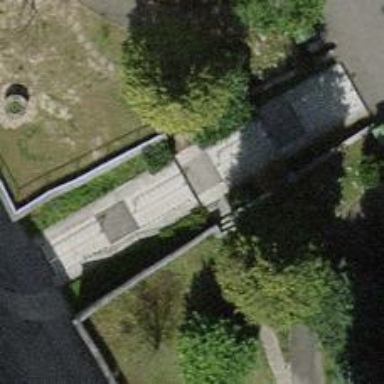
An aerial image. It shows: Concrete steps with ramp available for accessibility.